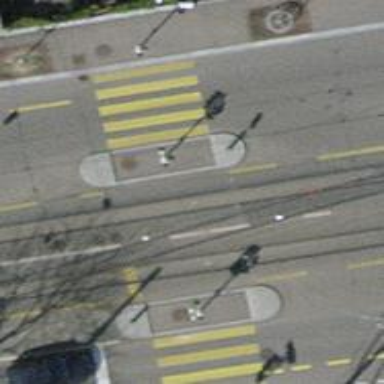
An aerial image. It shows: Tram crossing with traffic signals.